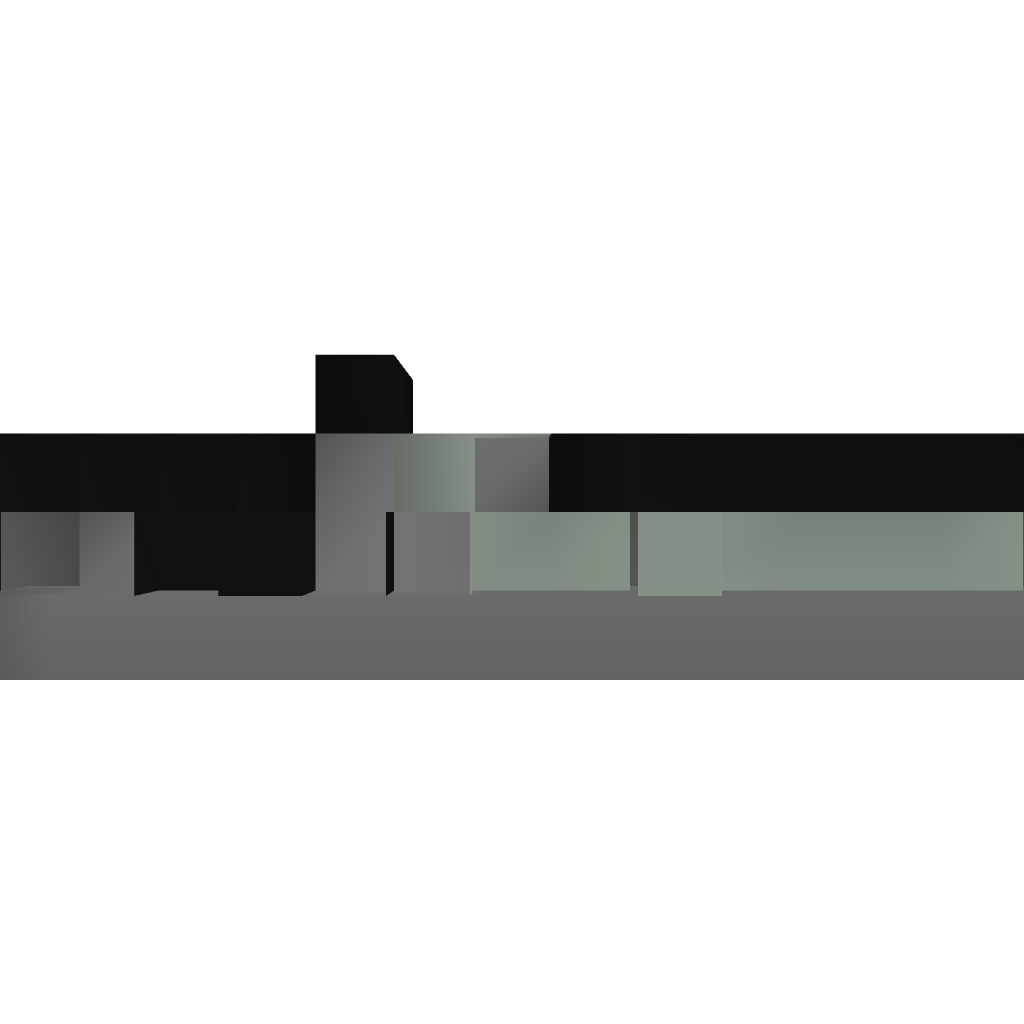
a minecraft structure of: Auto TNT Cannon